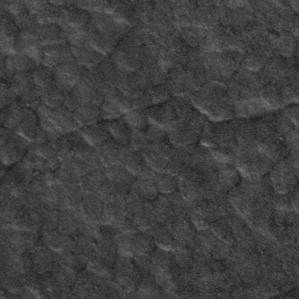
Label: frost